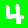
Digit: 4